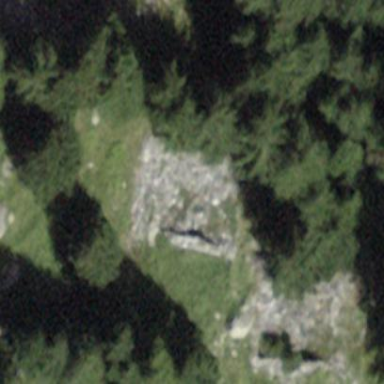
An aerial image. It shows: Historic building in ruins.